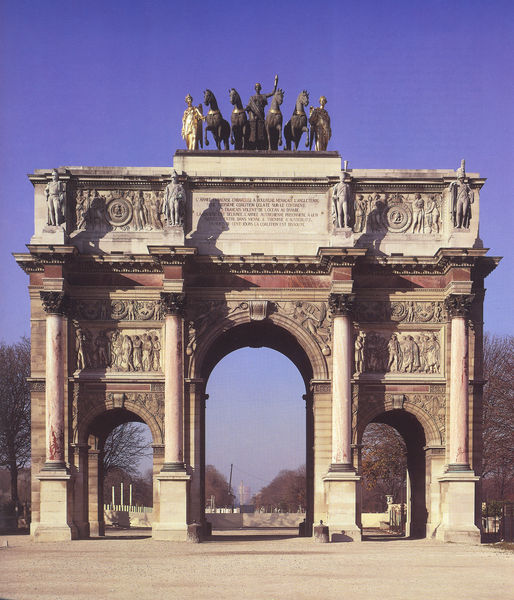
Titel: Arc de Triomphe de Carrousel, Blick nach Westen
Künstler: Pierre François Leonard Fontaine
Standort: Paris
Institution: Arc de Triomphe de Carrousel
Schlagwörter: blau, himmel, schatten, bäume, landschaft, menschen, stadt, äste, braun, grau, hell, licht, marmor, paris, pfeiler, schwarz, straße, säule, säulen, zeichnung, ausblick, gebäude, rot, weg, beige, malerei, architektur, sockel, stein, steine, zweige, sonne, gold, drei, pferde, reiter, skulptur, statue, relief, ansicht, bogen, pflaster, mauer, allee, lila, tag, violett, kahl, herbst, winter, platz, pilaster, figuren, rundbogen, wagen, promenade, krieg, arch, arches, architecture, columns, men, soldaten, tafel, bordüre, france, inschrift, ornamente, bronze, tor, foto, fotografie, grossstadt, photographie, bögen, komposit, berlin, antike, medaillon, münchen, torbogen, denkmal, text, napoleon, herrscher, göttin, sieg, architrav, arkaden, kapitelle, rom, kapitell, fries, römer, sims, triumph, gesims, skulpturen, statuen, mauern, götter, horses, roman, stone, rundbögen, building, germany, trees, entrance, basis, pferdegespann, korinthisch, reliefs, gespann, battle, sieger, monument, photo, sculpture, victoria, ludwig, siegestor, quadriga, wagenlenker, aufsatz, italy, outside, triumpfbogen, triumphbogen, bauwerk, aufbau, park, korintisch, pferdewagen, arc, rome, sockelzone, bossen, inscription, schlußstein, gate, statues, pompös, sichtachse, horse, böume, outdoors, arc de triomphe, skulturen, brandenburger tor, brüssel, belgien, photograph, siegesdenkmal, vikoria, siegesbogen, barcelona, victory, champs elysées, l´arc de triomphe, pillars, kingdom, caesar, engrave, arch de triumph, la porte de triumphe, die tür des triumpfes, boullevard, gateway, engravings, triumphgruppe, monuments, elisee, artifacts, arch de triomphe, berliner tor, roman arch, cuadriga, beldien, gtavur